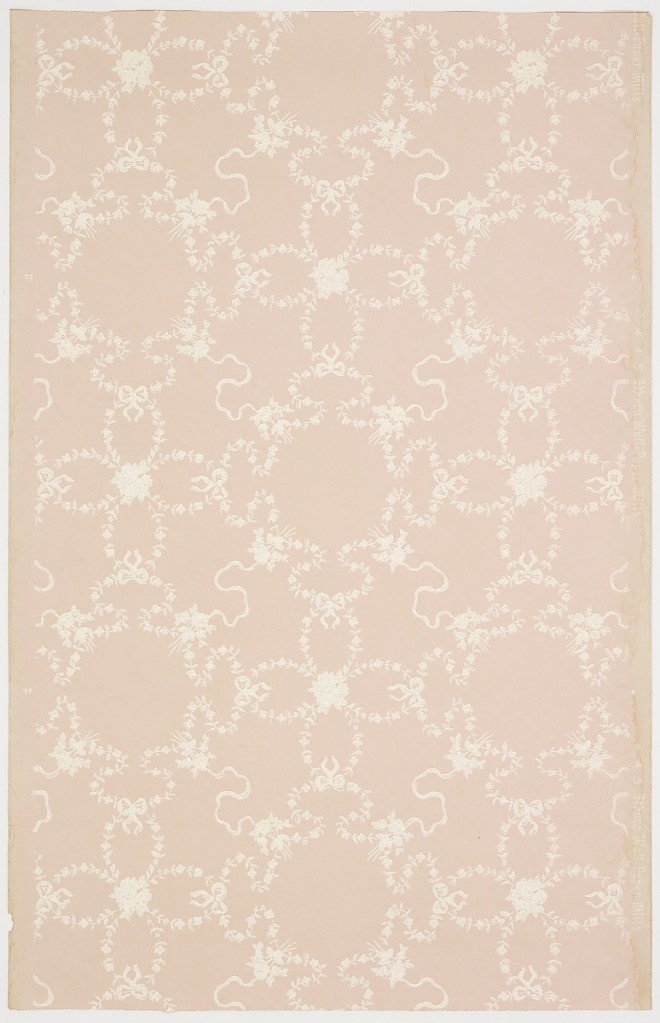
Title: Ceiling paper
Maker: Ithaca Wall-Paper Mills, Ithaca Wall-Paper Mills, inc. 1900-1907
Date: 1905–1915
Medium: Machine-printed paper
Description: Meallion-like shapes created with floral swags, connect by ribbons and bow knots. Printed in white on a pale pink or mauve ground.